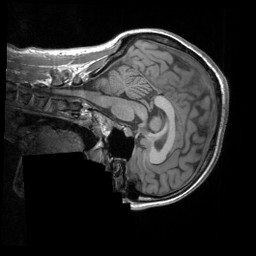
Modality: T1w
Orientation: sagittal
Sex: female
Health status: ill
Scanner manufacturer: siemens
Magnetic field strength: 3 T
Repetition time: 1.66 s
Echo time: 0.00254 s